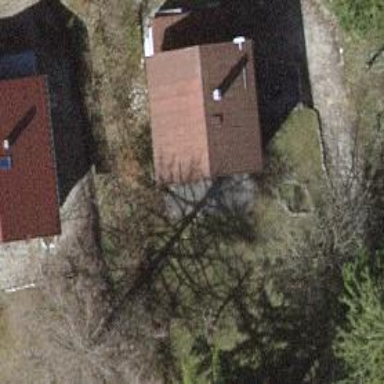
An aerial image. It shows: Simple house.